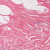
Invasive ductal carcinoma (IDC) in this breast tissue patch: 0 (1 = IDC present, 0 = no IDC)